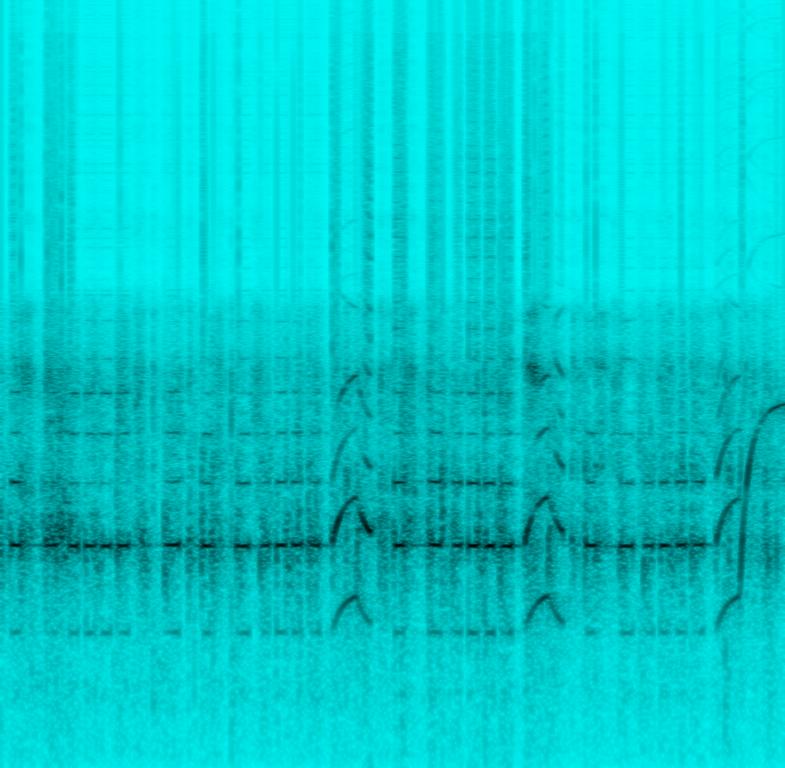
This is a very poor quality recording of an electronic music piece played in the background of a dance video. There is an irritatingly high-pitched synth playing a repetitive melody while an electronic drum beat is in the rhythmic background. If an aggressive high-end cutoff was applied, samples could be lifted from this piece to be used in a beat.